Field crop: maize
Growth stage: 2
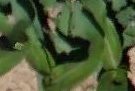
Species: maize